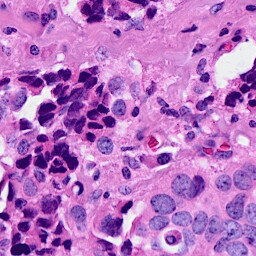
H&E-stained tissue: Breast